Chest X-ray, AP view. Patient: 42 years old, sex M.
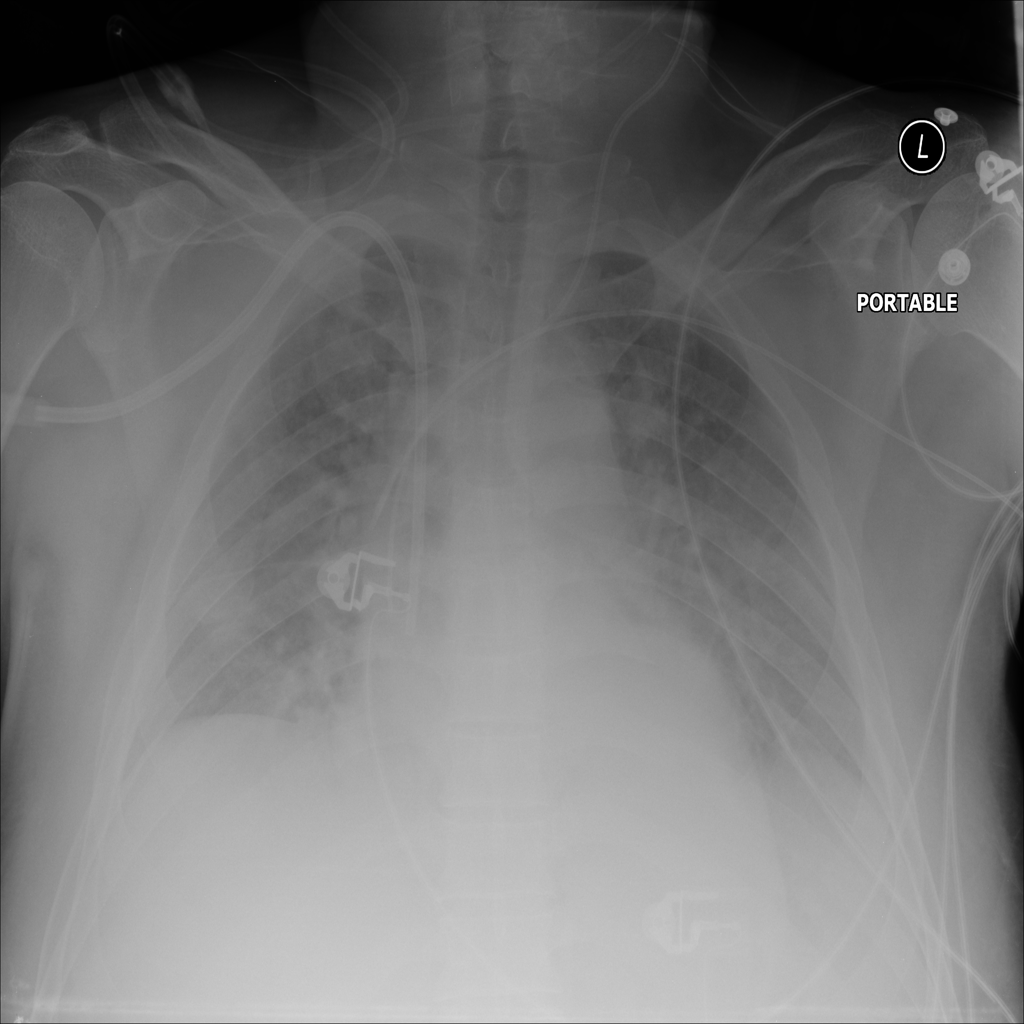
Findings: No Finding